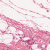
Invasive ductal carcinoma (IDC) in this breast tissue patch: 0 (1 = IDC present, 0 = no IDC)